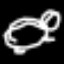
Label: frog